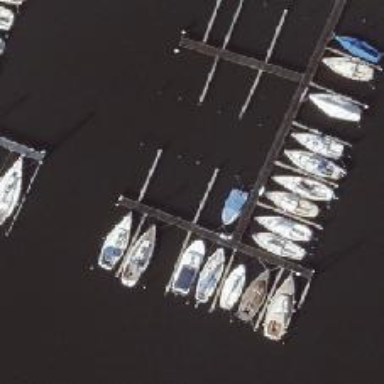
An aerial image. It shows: Man-made pier.